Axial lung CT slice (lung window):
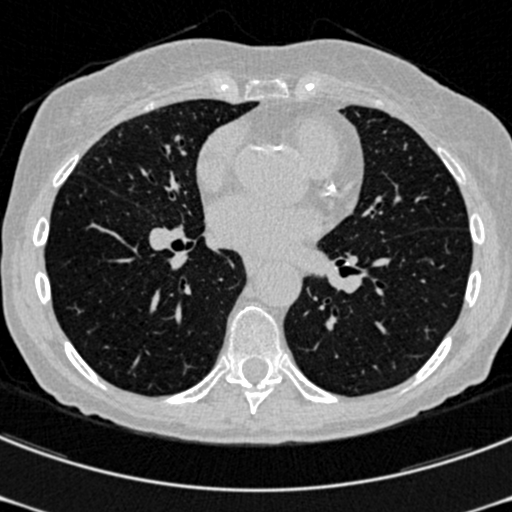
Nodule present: no